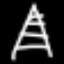
Label: The Eiffel Tower